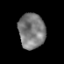
Tissue: prostate
Cell type: Myeloid cells
Senescence score: 0.2429
Nuclear area (px): 919
Mean DAPI intensity: 122.926